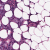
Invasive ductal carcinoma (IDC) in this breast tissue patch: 0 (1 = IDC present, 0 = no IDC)